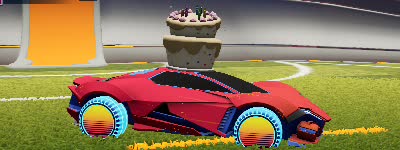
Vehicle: werewolf